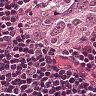
Metastatic tissue present: yes